Question: So i'm coming across this problem with someone trying to load this page that doesn't have an email address and I'm having difficulty finding a work around.
'''
//getting email address for current user
IIdentity id = WindowsIdentity.GetCurrent();
WindowsIdentity winId = id as WindowsIdentity;
if (id != null)
{
userName = winId.Name;
string userInQuestion = userName.Split('\')[1];
string myDomain = userName.Split('\')[0]; // this is the domain that the user is in
// the account that this program runs in should be authenticated in there
using (HostingEnvironment.Impersonate())
{
DirectoryEntry entry = new DirectoryEntry("LDAP://" + myDomain);
DirectorySearcher adSearcher = new DirectorySearcher(entry);
adSearcher.SearchScope = SearchScope.Subtree;
adSearcher.Filter = "(&(objectClass=user)(samaccountname=" + userInQuestion + "))";
SearchResult userObject = adSearcher.FindOne();
if (userObject != null)
{
string[] props = new string[] { "mail"};
{
foreach (string prop in props)
{
if (userObject.Properties[prop][0].ToString() != "")
{
CurrentUserEmail = userObject.Properties[prop][0].ToString();
}
else
{
CurrentUserEmail = "";
}
}
}
}
}
}
'''
This is the stack trace that i'm getting, i understand that some people who submit this form might not have email addresses but I cant seem to find a work around for the problem. The if else statement that's there was my most recent attempt but the error still exists.

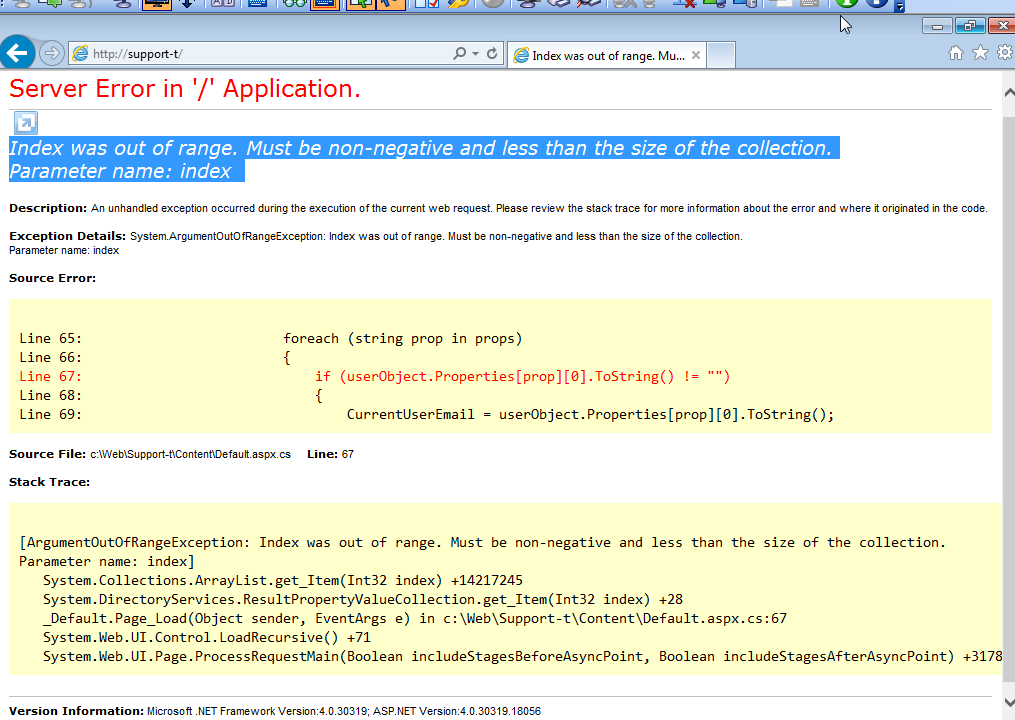
Answer: Your problem is the '[0]' in 'userObject.Properties[prop][0].ToString()'
If the array is empty; i.e. there are no elements, than you will receive the error.
try
'''
CurrentUserEmail = "";
var propertyArray = userObject.Properties[prop];
if (propertyArray.Lenght > 0) CurrentUserEmail = propertyArray[0] as string;
'''